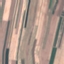
Land use / land cover: AnnualCrop